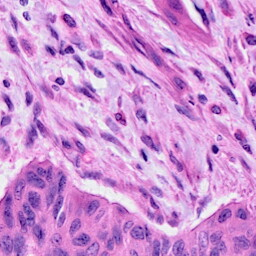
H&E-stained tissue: Cervix